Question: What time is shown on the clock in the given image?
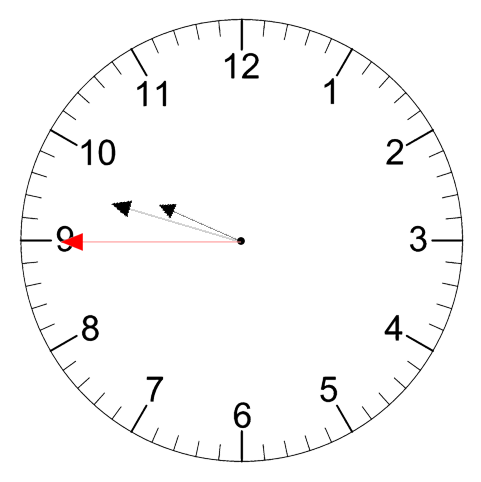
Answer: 09:47:45